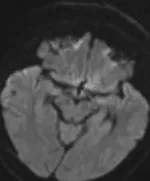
Magnetic resonance imaging. After treatments. Computed tomography suggested the edema was disappeared, and the subarachnoid hemorrhage was absorbed after treatments. Magnetic resonance imaging found T2 hypersignal was disappeared, and the DWI signal without hypersignal shadow.
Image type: radiology (mri)